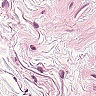
Metastatic tissue present: no